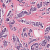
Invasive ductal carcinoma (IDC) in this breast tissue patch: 1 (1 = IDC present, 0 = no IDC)